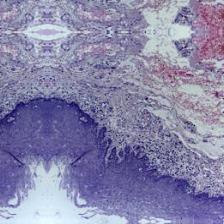
Diagnosis: Normal